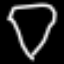
Label: diamond